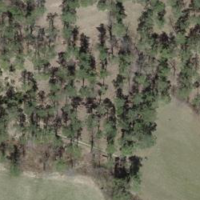
EUNIS habitat code: 41
Species observed at this site:
Pholidoptera griseoaptera
Phaneroptera falcata
Juniperus communis
Chorthippus biguttulus